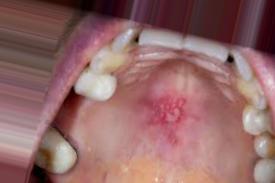
Condition: Mouth Ulcer